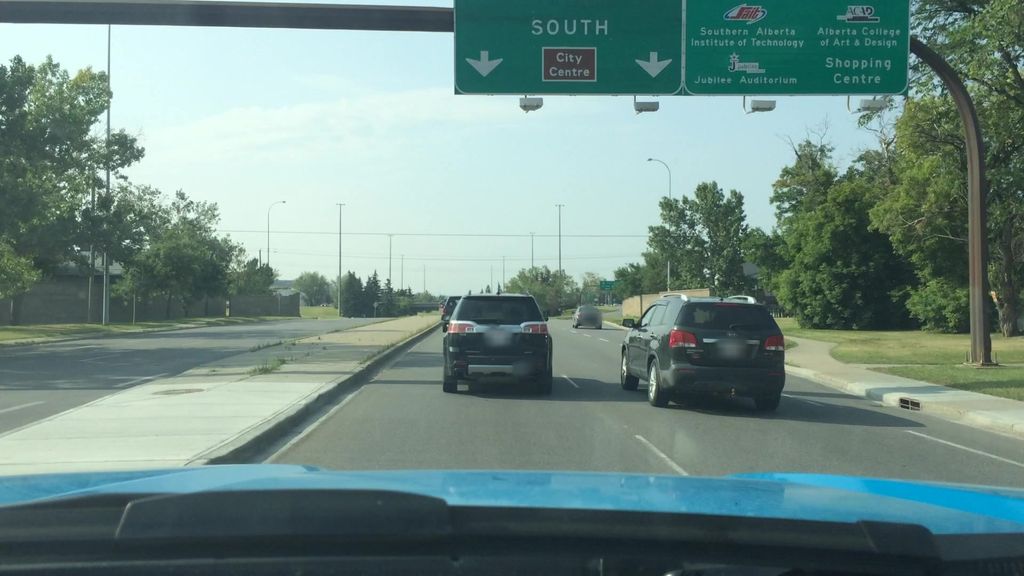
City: calgary